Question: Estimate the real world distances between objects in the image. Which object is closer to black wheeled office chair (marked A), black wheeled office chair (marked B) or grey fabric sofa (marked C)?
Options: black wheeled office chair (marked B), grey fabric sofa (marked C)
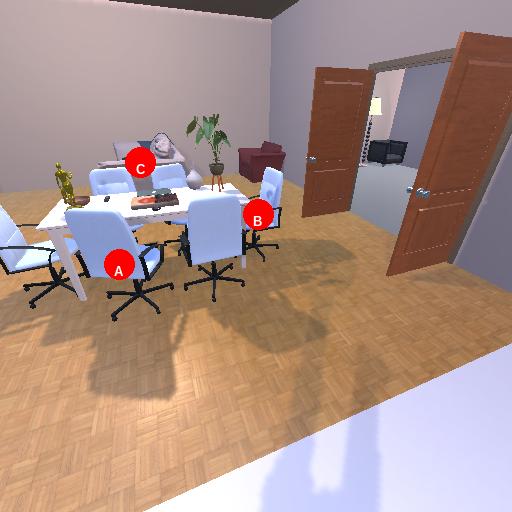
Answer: black wheeled office chair (marked B)